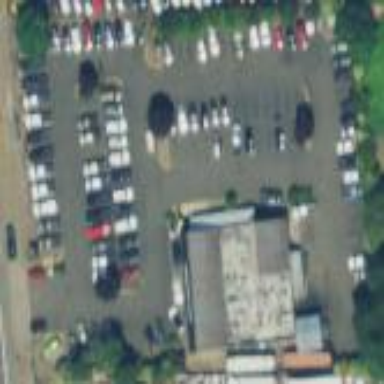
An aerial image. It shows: Car shop in retail area.